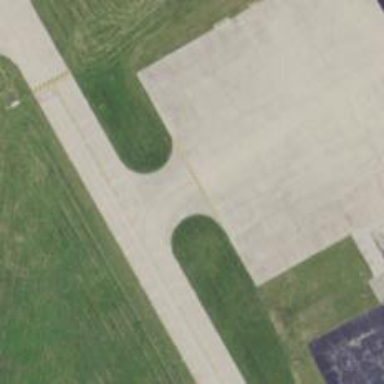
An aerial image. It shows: View of taxiway at the airport.